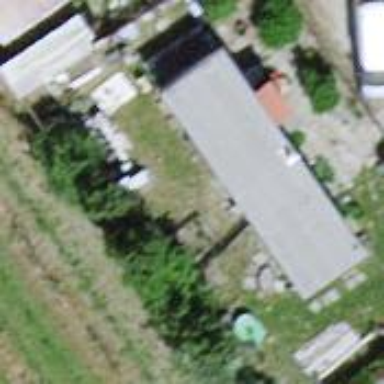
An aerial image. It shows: Simple house.